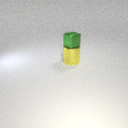
small green metal cube above large yellow metal cylinder